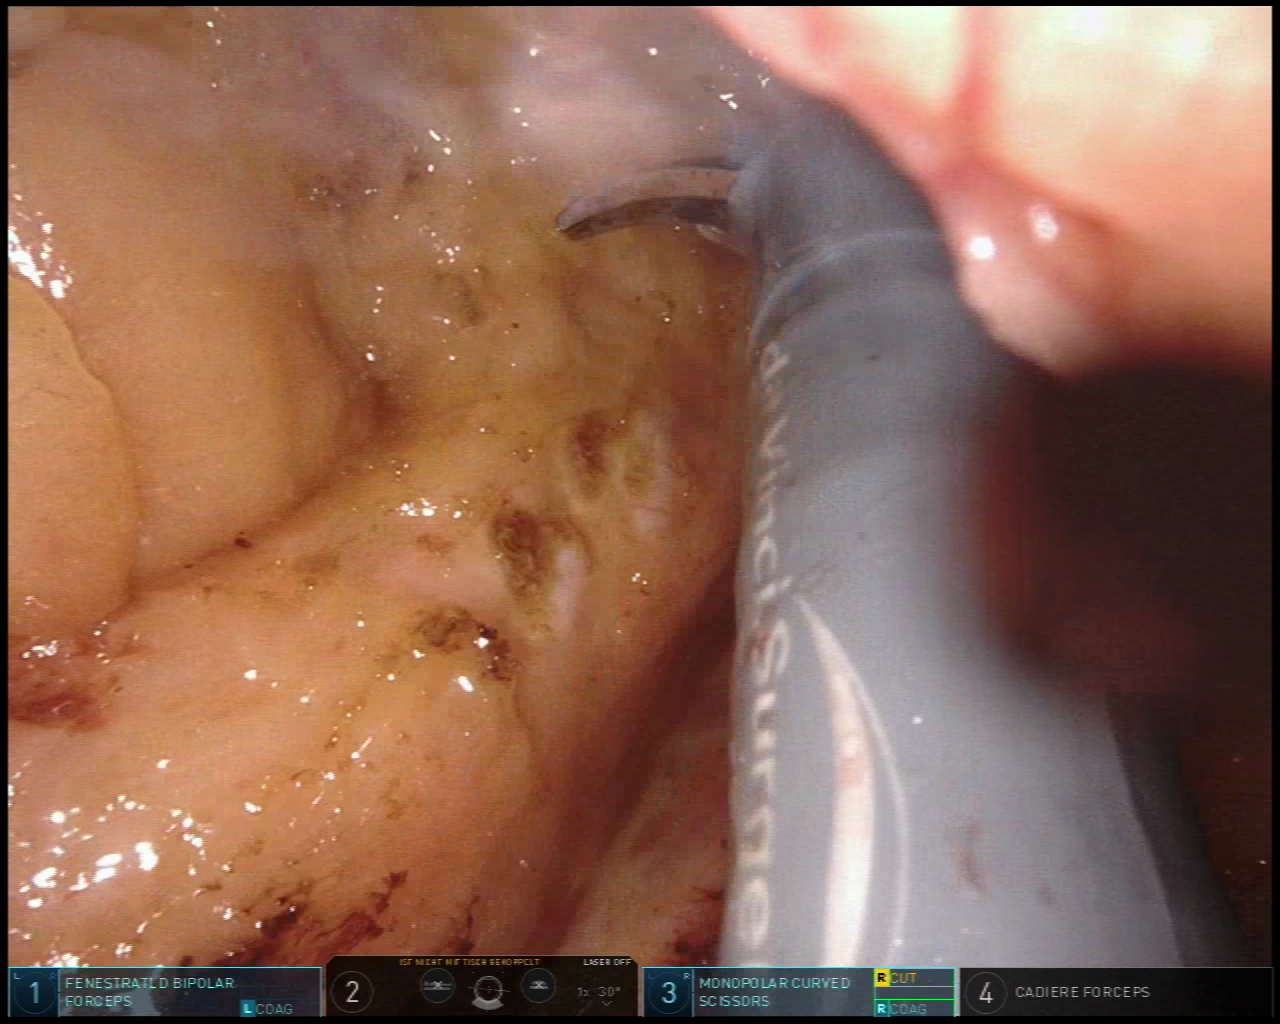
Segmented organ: pancreas
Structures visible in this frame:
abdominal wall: no
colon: no
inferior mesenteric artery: no
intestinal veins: no
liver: no
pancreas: yes
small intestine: no
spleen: no
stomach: no
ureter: no
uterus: no
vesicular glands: no